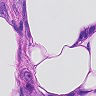
Metastatic tissue present: yes